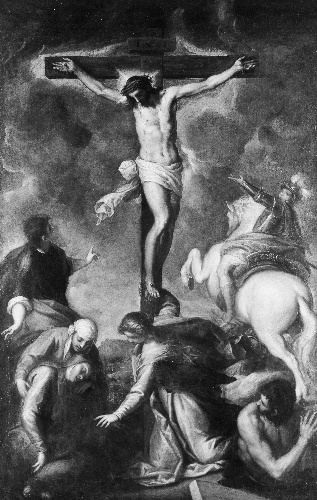
Title: The Crucifixion
Artist: Jacopo Palma the Younger
Artist bio: Italian, Venice ca. 1548–1628 Venice
Object type: Painting
Classification: Paintings
Medium: Oil on canvas
Dimensions: 85 x 53 1/4 in. (215.9 x 135.3 cm)
Department: European Paintings
Credit line: Gift of Robert Lehman, 1957
Accession year: 1957
Repository: Metropolitan Museum of Art, New York, NY
Tags: Crucifixion|Christ|Soldiers|Men|Horses|Virgin Mary